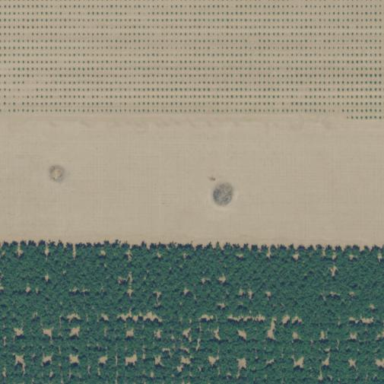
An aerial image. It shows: Orchard.